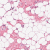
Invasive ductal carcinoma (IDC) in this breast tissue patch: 0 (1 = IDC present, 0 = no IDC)